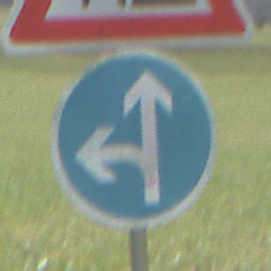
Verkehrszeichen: VorgeschriebeneFahrtrichtungGeradeausOderLinks
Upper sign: Arbeitsstelle
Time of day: MorningAfternoon
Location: Outdoor (Nature)
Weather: PartlyCloudy
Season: NotSpecified
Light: Natural